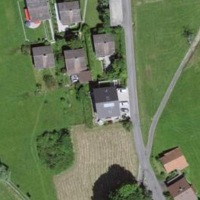
EUNIS habitat code: 55
Species observed at this site:
Lythrum salicaria